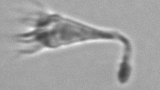
Label: Paratontonia_gracillima